Question: Let's assume that we have the following piece of code:
'''
Session["username"] = GetUserByCredential(username, password);
'''
It is possible to view that session in Google Chrome ?
I tried to see in 'Resources' tab but no success.

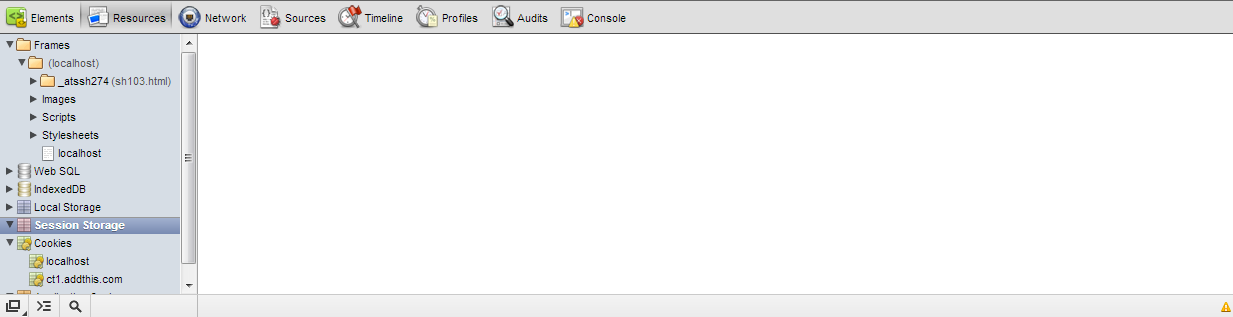
Answer: The Session you are talking about is a datastructure inside the webserver / web application.
You cannot access that directly from the client.
You will have to send the content of the current session to the client to view it:
'''
public ActionResult GetCurrentSession() {
return View(Session);
}
'''
And a view similar to this:
'''
@model HttpSessionStateBase
foreach (string key in Model.Keys)
{
@Session[key].ToString()
}
'''